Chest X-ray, AP view. Patient: 49 years old, sex M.
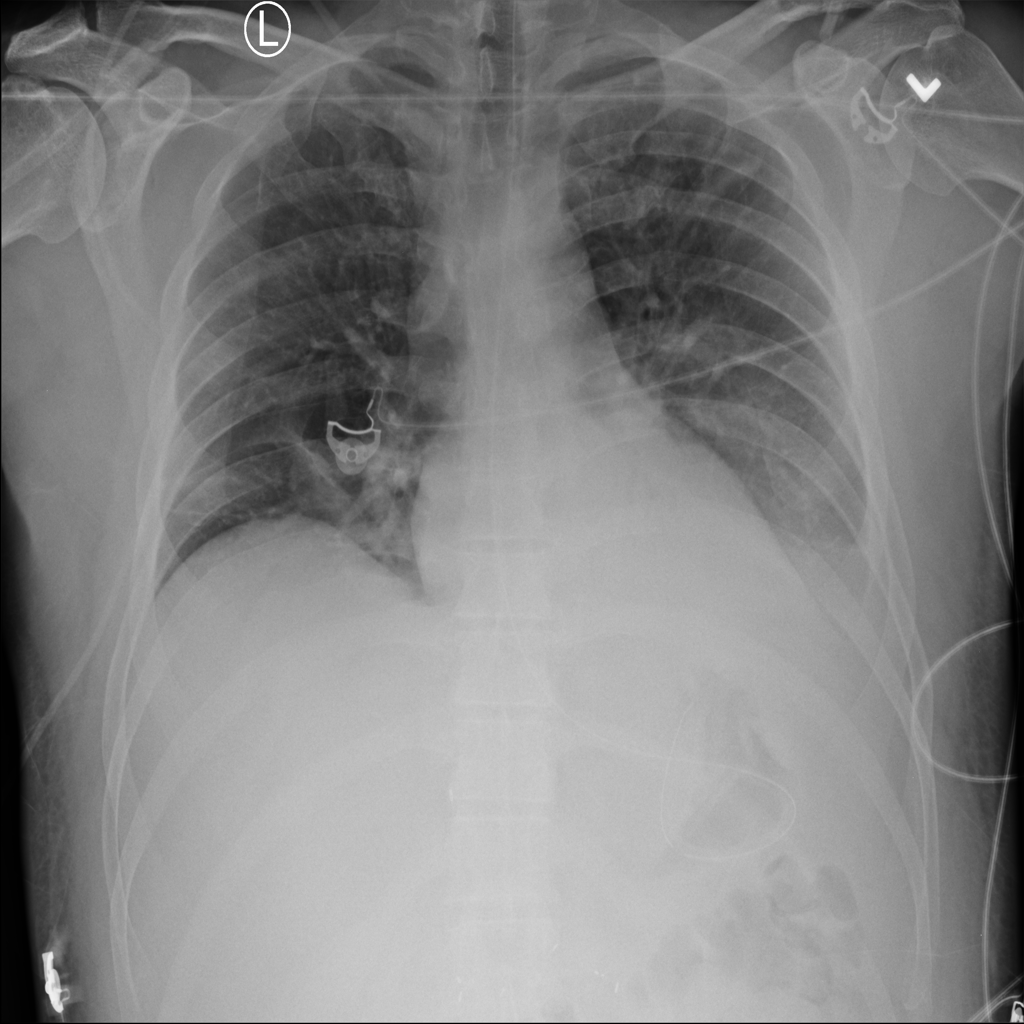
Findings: No Finding